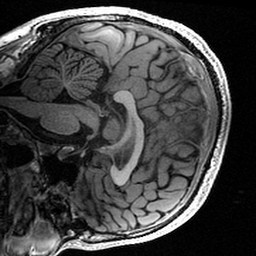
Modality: T1w
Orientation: sagittal
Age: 26
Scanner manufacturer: siemens
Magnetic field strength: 3 T
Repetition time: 2.4 s
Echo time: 0.00224 s